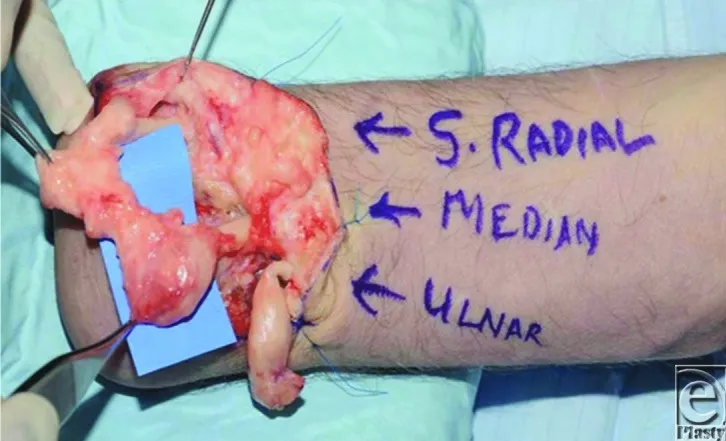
During the exploration, large neuromas were identified to the ulnar, median, and superficial radial nerves.
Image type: medical_photograph (other_medical_photograph)